Current action and preconditions to check: trajectory_clear

Your task: For each precondition in the list above, predict whether it will hold at this action.

Consider the current scene as observed from the mobile robot's camera, and analyze the predicted future states of all dynamic agents (e.g., people, animals, vehicles, or any moving entities) within the NEXT SECOND.

IMPORTANT: Only answer "very likely" if you are absolutely certain—based on strong, clear evidence—that a dynamic agent will violate the precondition in the predicted future state. Do NOT answer "very likely" for unlikely, ambiguous, or low-probability risks.

Ask yourself for each precondition: Is there a high probability, with clear and convincing evidence, that the predicted future states of any dynamic agent will interfere with the predicted future state of the currently executing action within the NEXT SECOND, causing that precondition to fail?

Assess the risk level based on these predictions. Use "likely" or "very likely" if motions create a clear risk of interference.

Use "neutral" or "improbable" if agents are nearby but their predicted paths are clearly diverging or non-conflicting.

Failure Risk Categories: "very improbable", "improbable", "neutral", "likely", "very likely"

Answer Format: Output ONLY the probability_of_failure value from these categories: "very improbable", "improbable", "neutral", "likely", "very likely"

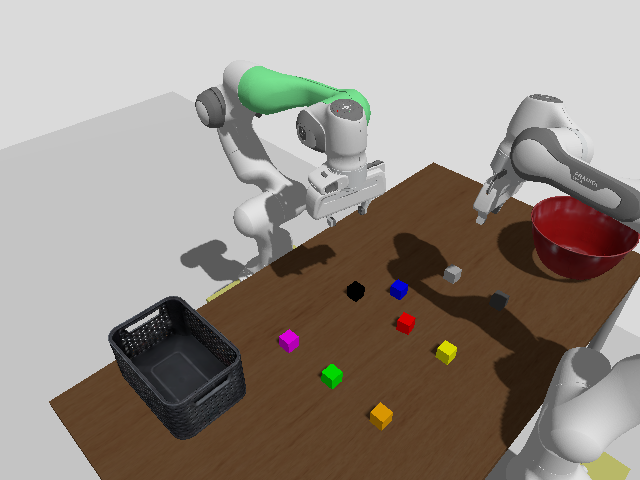

Answer: very improbable